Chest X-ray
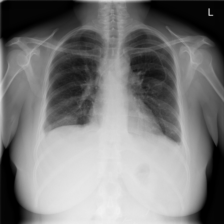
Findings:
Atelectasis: negative
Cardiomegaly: negative
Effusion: positive
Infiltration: negative
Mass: negative
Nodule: negative
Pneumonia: negative
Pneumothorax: negative
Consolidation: negative
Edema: negative
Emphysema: negative
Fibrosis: negative
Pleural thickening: negative
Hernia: negative